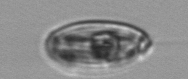
Label: Katodinium_or_Torodinium